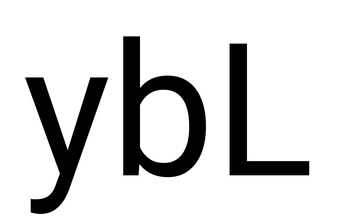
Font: Roboto_Regular